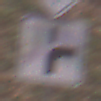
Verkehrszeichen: VerlaufVorfahrtsstrasse8
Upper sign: Vorfahrtsstrasse
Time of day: Midday
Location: Outdoor (Nature)
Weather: Overcast
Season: Autumn
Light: Natural